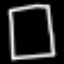
Label: square